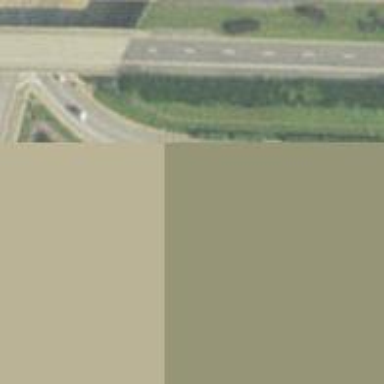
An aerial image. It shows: Road with "give way" sign.